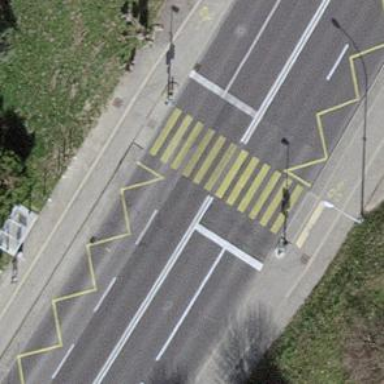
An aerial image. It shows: Road with traffic signals.